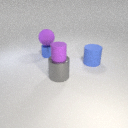
large gray metal cylinder to the left of large blue rubber cylinder